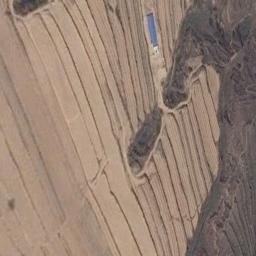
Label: terrace